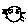
Label: cat